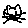
Label: cat